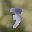
Label: 3